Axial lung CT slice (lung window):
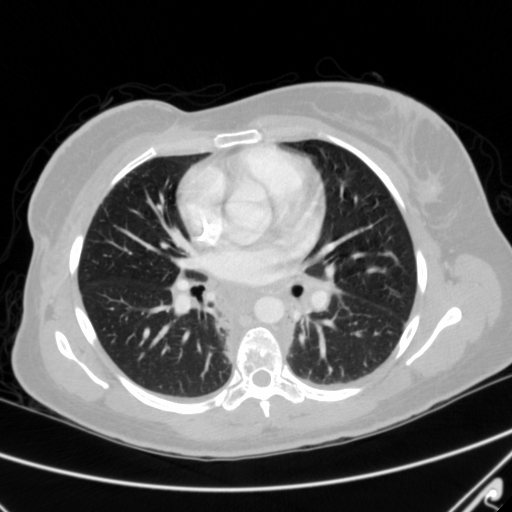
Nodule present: no